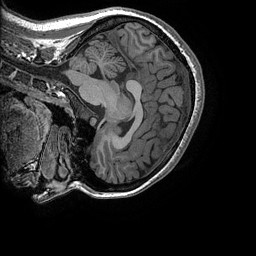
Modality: T1w
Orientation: sagittal
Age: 22
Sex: female
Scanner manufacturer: ge
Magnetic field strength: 3 T
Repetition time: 0.008184 s
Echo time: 0.003192 s